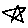
Label: star